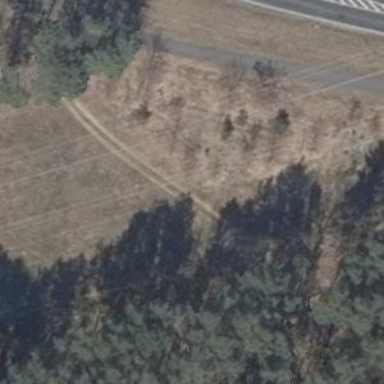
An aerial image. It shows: Ground path.